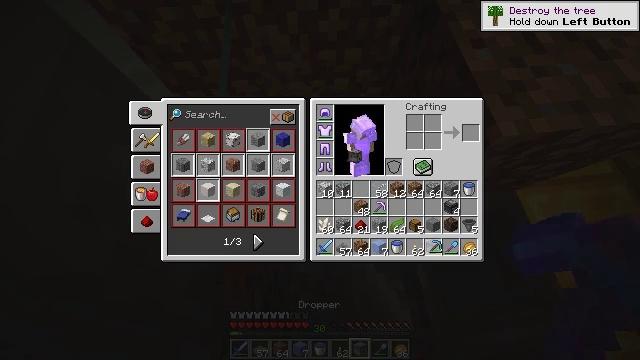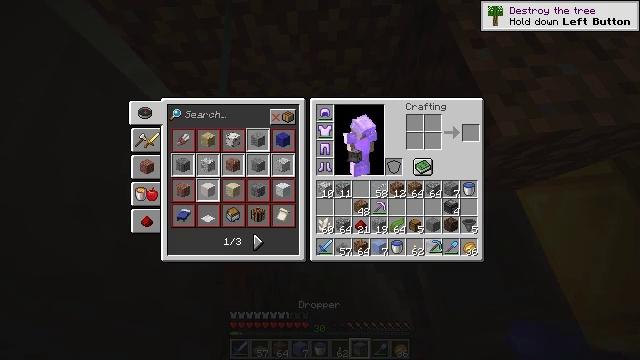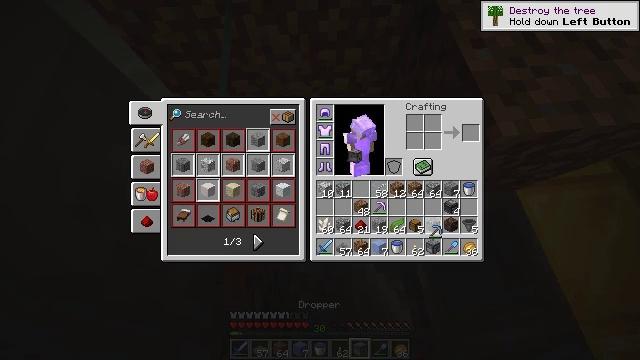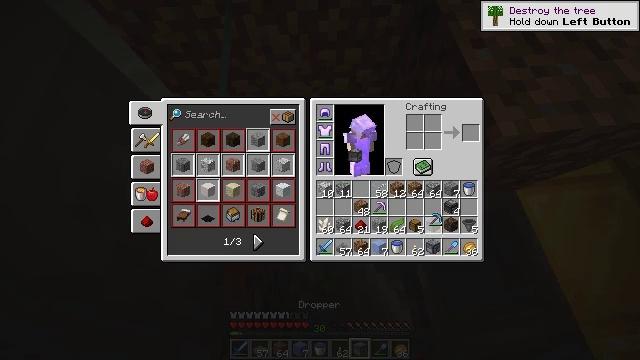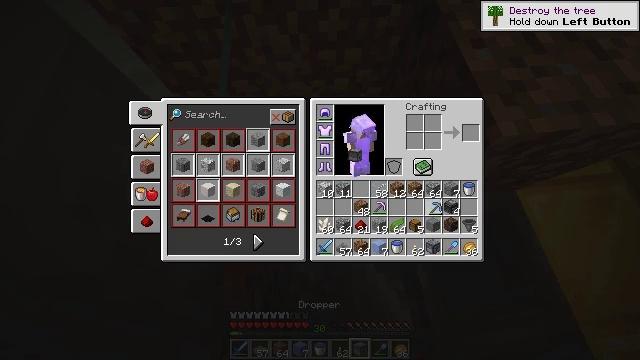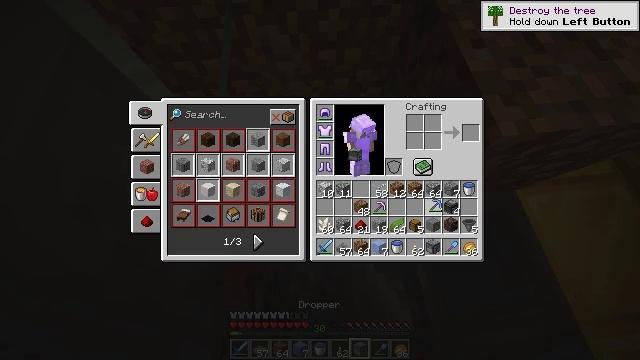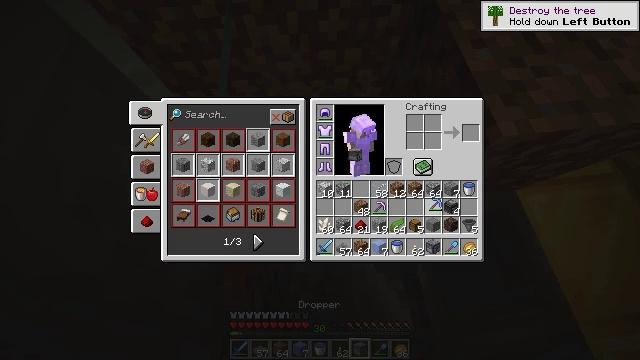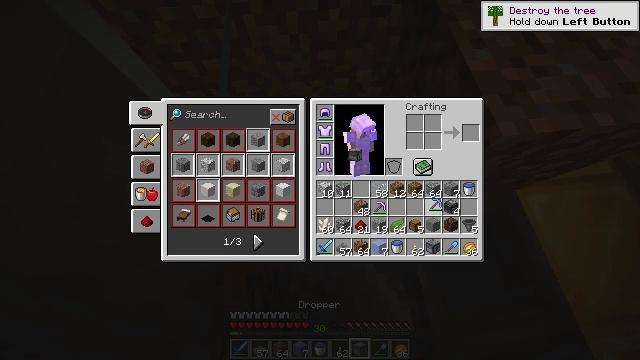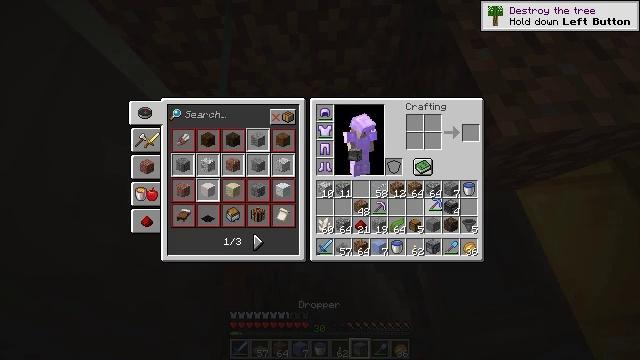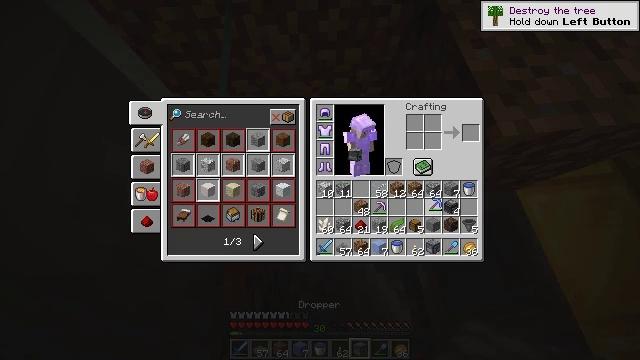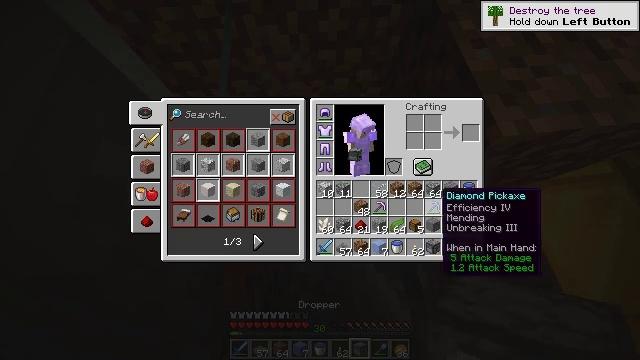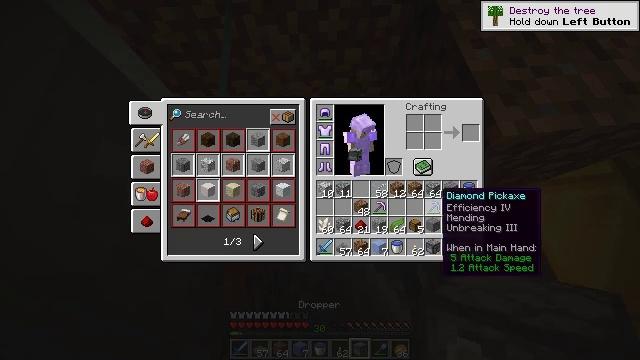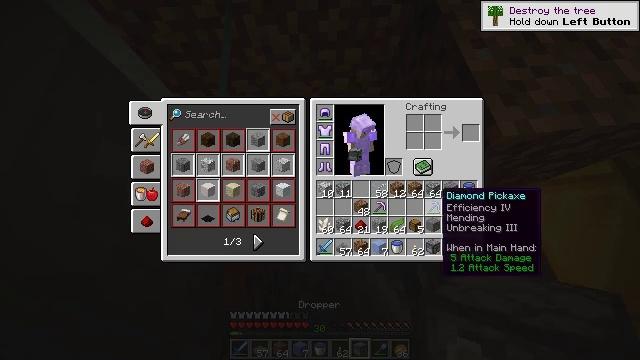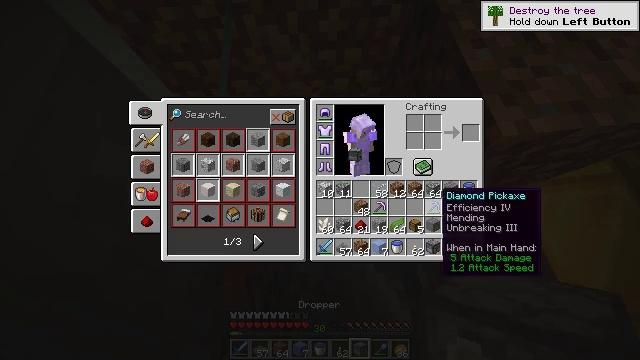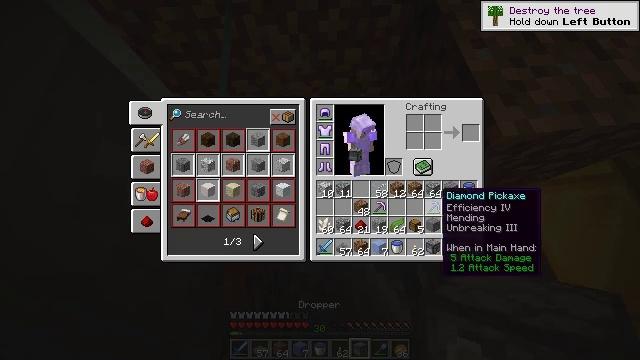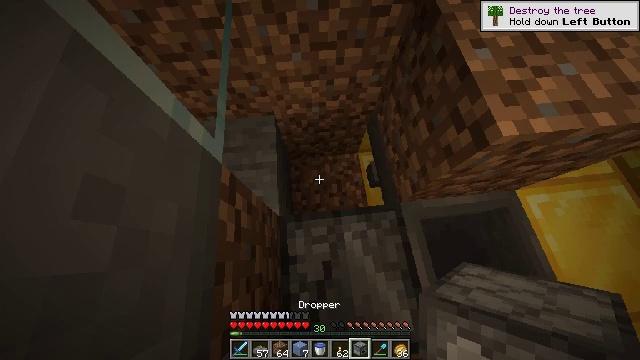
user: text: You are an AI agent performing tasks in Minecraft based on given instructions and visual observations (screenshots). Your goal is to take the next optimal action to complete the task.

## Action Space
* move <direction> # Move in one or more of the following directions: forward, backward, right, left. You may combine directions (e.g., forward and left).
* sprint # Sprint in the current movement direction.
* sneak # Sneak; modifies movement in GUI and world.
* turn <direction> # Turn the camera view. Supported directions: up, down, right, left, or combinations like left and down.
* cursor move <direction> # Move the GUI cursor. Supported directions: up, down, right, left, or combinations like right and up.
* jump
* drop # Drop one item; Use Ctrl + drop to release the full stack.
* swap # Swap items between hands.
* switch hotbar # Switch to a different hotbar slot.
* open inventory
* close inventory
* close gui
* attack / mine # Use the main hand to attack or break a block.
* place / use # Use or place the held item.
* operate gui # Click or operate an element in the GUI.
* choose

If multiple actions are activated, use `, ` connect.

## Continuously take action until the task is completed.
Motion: motion action
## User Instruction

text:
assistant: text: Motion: no_op
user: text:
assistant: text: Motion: cursor move up
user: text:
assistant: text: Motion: cursor move up
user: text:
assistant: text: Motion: cursor move up
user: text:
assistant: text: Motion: no_op
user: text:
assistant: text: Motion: no_op
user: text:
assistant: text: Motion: no_op
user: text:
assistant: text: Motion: operate gui
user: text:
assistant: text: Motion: operate gui
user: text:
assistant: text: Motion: no_op
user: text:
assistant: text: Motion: no_op
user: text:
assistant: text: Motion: no_op
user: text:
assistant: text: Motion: no_op
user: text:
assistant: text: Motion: no_op
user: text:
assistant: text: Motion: close inventory
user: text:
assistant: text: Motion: close inventory
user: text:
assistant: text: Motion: close inventory
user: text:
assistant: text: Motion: no_op
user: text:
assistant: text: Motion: no_op
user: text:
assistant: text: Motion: no_op
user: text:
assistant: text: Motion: no_op
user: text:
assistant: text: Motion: no_op
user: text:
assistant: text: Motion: no_op
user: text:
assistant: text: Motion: no_op
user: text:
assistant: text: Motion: no_op
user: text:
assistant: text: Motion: no_op
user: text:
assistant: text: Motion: no_op
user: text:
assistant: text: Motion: no_op
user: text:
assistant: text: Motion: no_op
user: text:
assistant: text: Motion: no_op